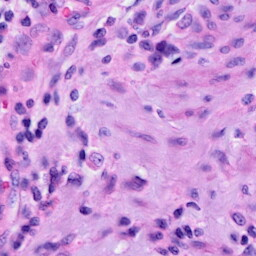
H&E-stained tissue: Cervix